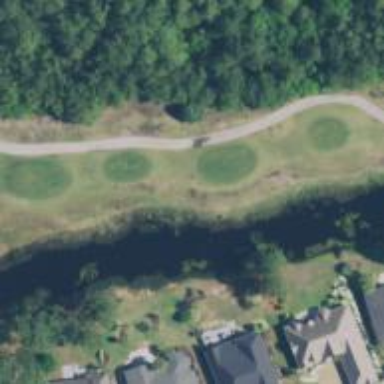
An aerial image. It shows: Footway that resembles golf path.